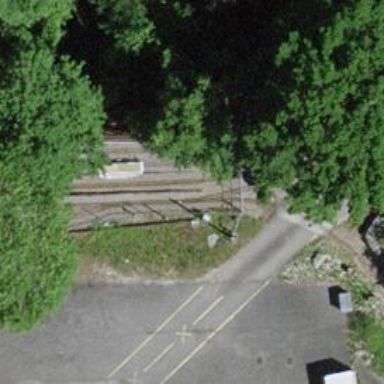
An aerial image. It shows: Miniature railway located in service yard.